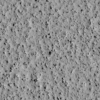
Label: not_dusty